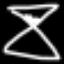
Label: hourglass